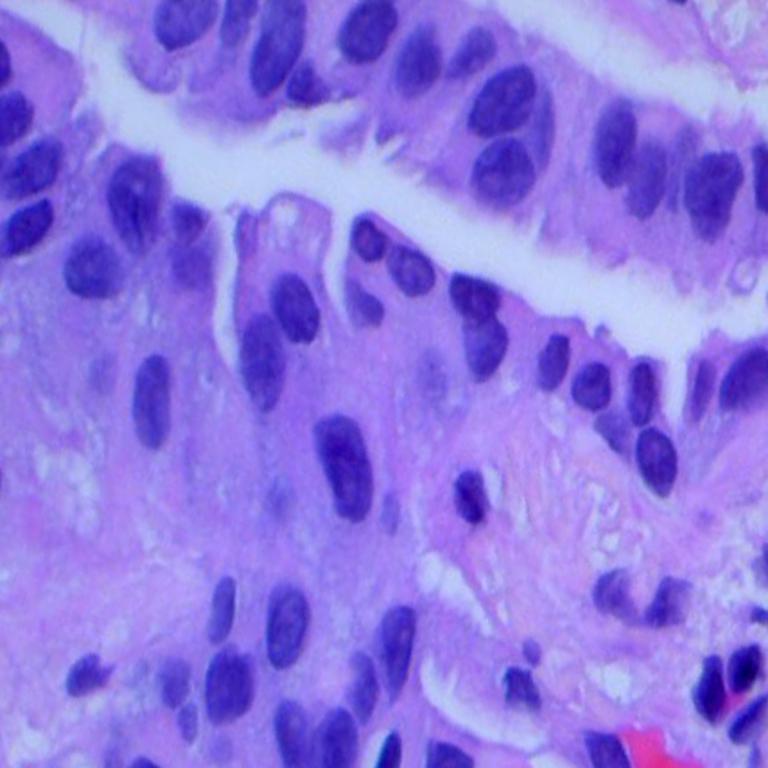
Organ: lung
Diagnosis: adenocarcinomas